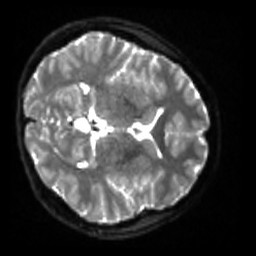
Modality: sbref
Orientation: axial
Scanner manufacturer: siemens
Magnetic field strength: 3 T
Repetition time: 4 s
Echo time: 0.0594 s